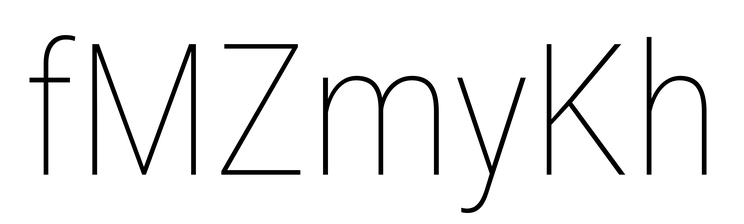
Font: Roboto_Condensed_Thin